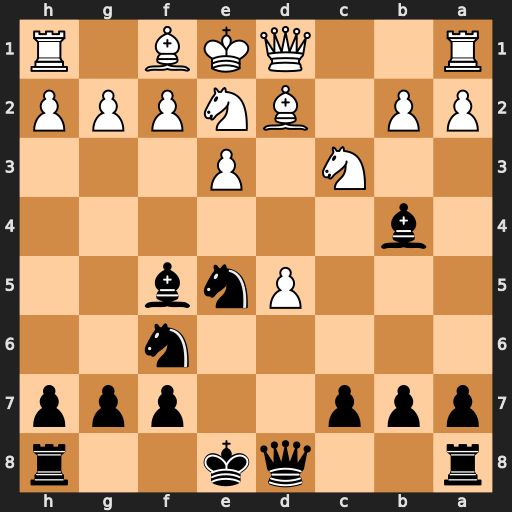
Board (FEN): r2qk2r/ppp2ppp/5n2/3Pnb2/1b6/2N1P3/PP1BNPPP/R2QKB1R
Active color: b
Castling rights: KQkq
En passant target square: -
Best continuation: Nd3#